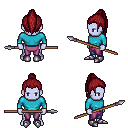
a pixel art fantasy rpg character, male body template, dark elf, purple skin, teal long-sleeve shirt, magenta pants, brunette long topknot hairstyle, metal boots, spear, four views (front, back, left, right), 2x2 character sprite sheet, small pixel art, hard edges, no anti-aliasing